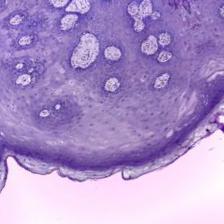
Diagnosis: Normal